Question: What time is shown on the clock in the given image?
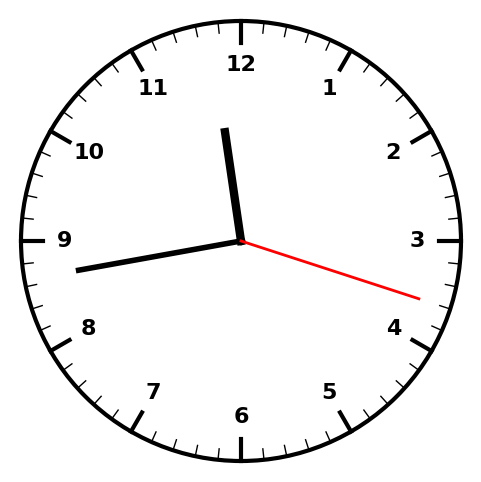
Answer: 11:43:18